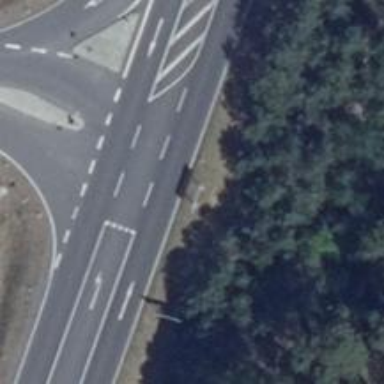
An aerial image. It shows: Asphalt primary motorway.